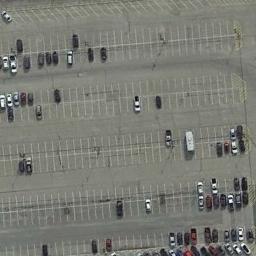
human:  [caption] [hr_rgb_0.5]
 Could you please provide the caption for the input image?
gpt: There are some cars on the parking lot .

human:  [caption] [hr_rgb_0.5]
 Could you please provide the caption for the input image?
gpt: There are many cars in the parking lot .

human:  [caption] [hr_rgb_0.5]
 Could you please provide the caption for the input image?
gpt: The parking lot has some parked cars but lots of parking spaces are still empty .

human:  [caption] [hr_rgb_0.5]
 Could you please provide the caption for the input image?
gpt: There are a dozen cars in the parking lot .

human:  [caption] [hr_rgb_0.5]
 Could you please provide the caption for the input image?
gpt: There are some cars and many empty space on the parking lot .